Question: I am trying to figure out how to implement the "Better" example of what is shown here:

Specifically what is used for "Indent" and "Spacing" headings. I assume its just a RibbonGroup header with the header on top but I can't figure out how to do that. Ideas?
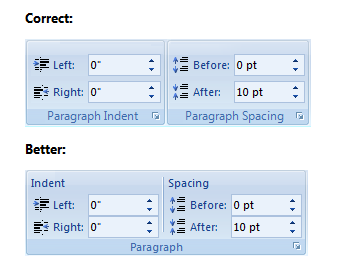
Answer: It's just a 'TextBlock'.
That appears to be directly from the <URL>.
You'll find the following in UserControlWord.xaml which I think is the exact code that produces the entire Paragraph RibbonGroup in your example. For non generic RibbonButtons and such... they usually just make their own grid of normal controls in the examples.
'''
<ribbon:RibbonGroup Header="Paragraph" KeyTip="ZG">
<ribbon:RibbonGroup.Resources>
<!-- Vertical Separator-->
<Style TargetType="{x:Type ribbon:RibbonSeparator}" x:Key="RibbonSeparatorStyleKey">
<Setter Property="LayoutTransform">
<Setter.Value>
<RotateTransform Angle="90"/>
</Setter.Value>
</Setter>
</Style>
<!-- Image -->
<Style TargetType="{x:Type Image}" x:Key="ImageStyle16Key">
<Setter Property="Width" Value="16"/>
<Setter Property="Height" Value="16"/>
<Setter Property="VerticalAlignment" Value="Center"/>
<Setter Property="HorizontalAlignment" Value="Center"/>
<Setter Property="Margin" Value="1"/>
<Setter Property="RenderOptions.BitmapScalingMode" Value="NearestNeighbor"/>
</Style>
</ribbon:RibbonGroup.Resources>
<ribbon:RibbonGroup.GroupSizeDefinitions>
<ribbon:RibbonGroupTemplateSizeDefinition>
<DataTemplate>
<Grid>
<Grid.RowDefinitions>
<RowDefinition/>
<RowDefinition/>
<RowDefinition/>
</Grid.RowDefinitions>
<Grid.ColumnDefinitions>
<ColumnDefinition/>
<ColumnDefinition/>
<ColumnDefinition/>
</Grid.ColumnDefinitions>
<!-- Indent -->
<TextBlock Grid.Row="0" Grid.Column="0" Text="Indent" HorizontalAlignment="Left"/>
<Grid Grid.Row="1" Grid.Column="0" Name="LeftIndentGrid">
<Grid.ColumnDefinitions>
<ColumnDefinition/>
<ColumnDefinition Width="35"/>
<ColumnDefinition/>
</Grid.ColumnDefinitions>
<Image Grid.Column="0" Source="Images\DecreaseIndent_16X16.png" Style="{StaticResource ImageStyle16Key}"/>
<TextBlock Grid.Column="1" Text="Left:" HorizontalAlignment="Left" TextAlignment="Left" Margin="3,0,0,0"/>
<ribbon:RibbonTextBox Grid.Column="2" KeyTip="IL"/>
</Grid>
<Grid Grid.Row="2" Grid.Column="0" Name="RightIndentGrid">
<Grid.ColumnDefinitions>
<ColumnDefinition/>
<ColumnDefinition Width="35"/>
<ColumnDefinition/>
</Grid.ColumnDefinitions>
<Image Grid.Column="0" Source="Images\IncreaseIndent_16X16.png" Style="{StaticResource ImageStyle16Key}"/>
<TextBlock Grid.Column="1" Text="Right:" HorizontalAlignment="Left" TextAlignment="Left" Margin="3,0,0,0"/>
<ribbon:RibbonTextBox Grid.Column="2" KeyTip="IR"/>
</Grid>
<!-- Separator -->
<ribbon:RibbonSeparator Grid.RowSpan="3" Grid.Column="1" Margin="1,5,5,0" Style="{StaticResource RibbonSeparatorStyleKey}"/>
<!-- Spacing -->
<TextBlock Grid.Row="0" Grid.Column="2" Text="Spacing" HorizontalAlignment="Left"/>
<Grid Grid.Row="1" Grid.Column="2" Name="BeforeSpacingGrid">
<Grid.ColumnDefinitions>
<ColumnDefinition/>
<ColumnDefinition Width="40"/>
<ColumnDefinition/>
</Grid.ColumnDefinitions>
<Image Grid.Column="0" Source="Images\LineSpacing_16X16.png" Style="{StaticResource ImageStyle16Key}"/>
<TextBlock Grid.Column="1" Text="Before:" TextAlignment="Left" HorizontalAlignment="Left" Margin="3,0,0,0"/>
<ribbon:RibbonTextBox Grid.Column="2" KeyTip="SB"/>
</Grid>
<Grid Grid.Row="2" Grid.Column="2" Name="AfterSpacingGrid">
<Grid.ColumnDefinitions>
<ColumnDefinition/>
<ColumnDefinition Width="40"/>
<ColumnDefinition/>
</Grid.ColumnDefinitions>
<Image Grid.Column="0" Source="Images\LineSpacing_16X16.png" Style="{StaticResource ImageStyle16Key}"/>
<TextBlock Grid.Column="1" Text="After:" TextAlignment="Left" HorizontalAlignment="Left" Margin="3,0,0,0"/>
<ribbon:RibbonTextBox Grid.Column="2" KeyTip="SA"/>
</Grid>
</Grid>
</DataTemplate>
</ribbon:RibbonGroupTemplateSizeDefinition>
<ribbon:RibbonGroupTemplateSizeDefinition>
<DataTemplate>
<Grid>
<Grid.RowDefinitions>
<RowDefinition/>
<RowDefinition/>
<RowDefinition/>
</Grid.RowDefinitions>
<Grid.ColumnDefinitions>
<ColumnDefinition/>
<ColumnDefinition/>
<ColumnDefinition/>
</Grid.ColumnDefinitions>
<!-- Indent -->
<TextBlock Grid.Row="0" Grid.Column="0" Text="Indent" HorizontalAlignment="Left"/>
<Grid Grid.Row="1" Grid.Column="0">
<Grid.ColumnDefinitions>
<ColumnDefinition/>
<ColumnDefinition/>
</Grid.ColumnDefinitions>
<Image Grid.Column="0" Source="Images\DecreaseIndent_16X16.png" Style="{StaticResource ImageStyle16Key}"/>
<ribbon:RibbonTextBox Grid.Column="2" KeyTip="IL"/>
</Grid>
<Grid Grid.Row="2" Grid.Column="0">
<Grid.ColumnDefinitions>
<ColumnDefinition/>
<ColumnDefinition/>
</Grid.ColumnDefinitions>
<Image Grid.Column="0" Source="Images\IncreaseIndent_16X16.png" Style="{StaticResource ImageStyle16Key}"/>
<ribbon:RibbonTextBox Grid.Column="2" KeyTip="IR"/>
</Grid>
<!-- Separator-->
<ribbon:RibbonSeparator Grid.RowSpan="3" Grid.Column="1" Margin="1,5,5,0" Style="{StaticResource RibbonSeparatorStyleKey}"/>
<!-- Spacing-->
<TextBlock Grid.Row="0" Grid.Column="2" Text="Spacing" HorizontalAlignment="Left"/>
<Grid Grid.Row="1" Grid.Column="2">
<Grid.ColumnDefinitions>
<ColumnDefinition/>
<ColumnDefinition/>
</Grid.ColumnDefinitions>
<Image Grid.Column="0" Source="Images\LineSpacing_16X16.png" Style="{StaticResource ImageStyle16Key}"/>
<ribbon:RibbonTextBox Grid.Column="2" KeyTip="SB"/>
</Grid>
<Grid Grid.Row="2" Grid.Column="2">
<Grid.ColumnDefinitions>
<ColumnDefinition/>
<ColumnDefinition/>
</Grid.ColumnDefinitions>
<Image Grid.Column="0" Source="Images\LineSpacing_16X16.png" Style="{StaticResource ImageStyle16Key}"/>
<ribbon:RibbonTextBox Grid.Column="2" KeyTip="SA"/>
</Grid>
</Grid>
</DataTemplate>
</ribbon:RibbonGroupTemplateSizeDefinition>
<ribbon:RibbonGroupTemplateSizeDefinition IsCollapsed="True"/>
</ribbon:RibbonGroup.GroupSizeDefinitions>
</ribbon:RibbonGroup>
'''